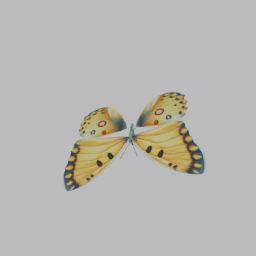
Label: animals